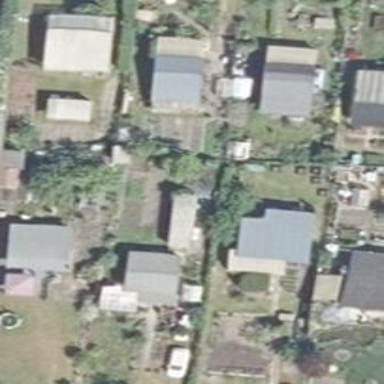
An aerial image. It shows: Allotments area.